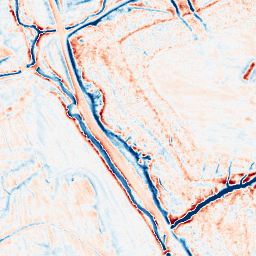
Category: edge_preserving
Decomposition family: anisotropic_diffusion
Decomposition parameters: iterations: 20
kappa: 50
gamma: 0.2
Upsampling method: quadratic
Upsampling parameters: scale: 2
Upsampling scale: 2